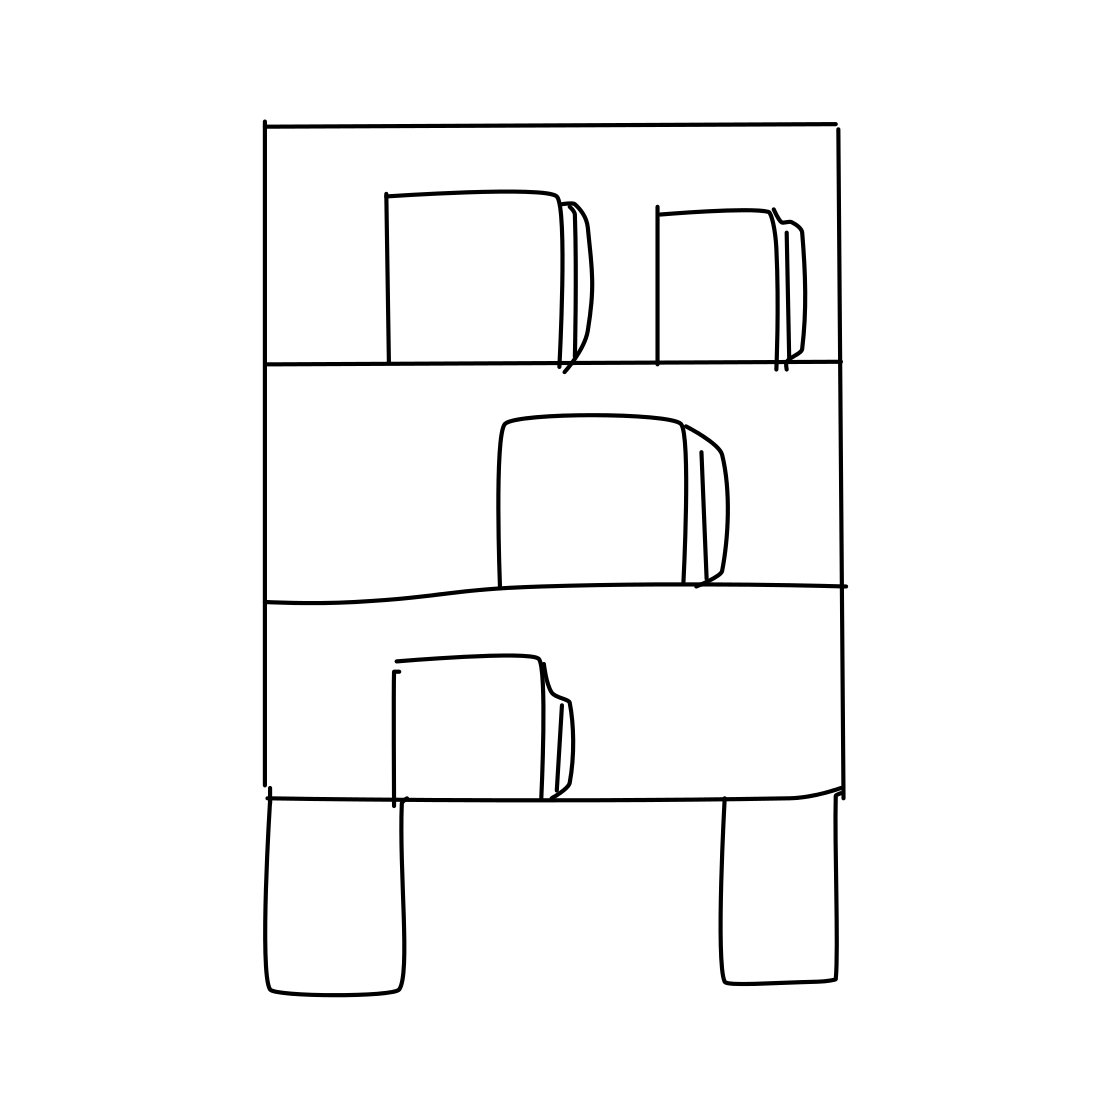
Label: bookshelf